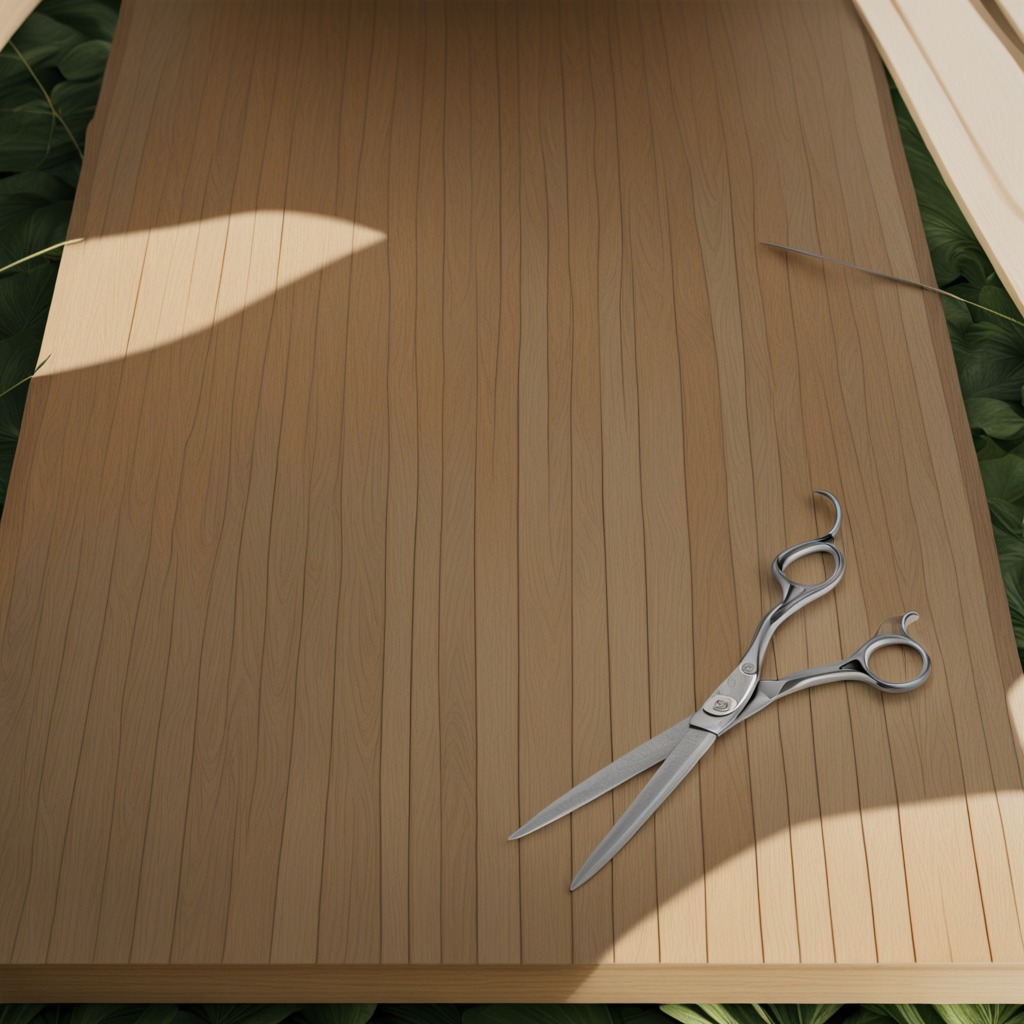
A scissor lies on the wooden table inside a jungle field workshop tent.